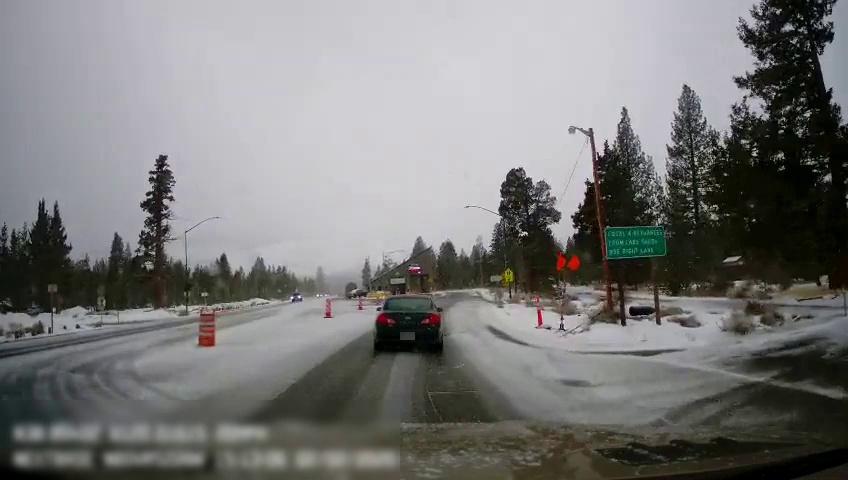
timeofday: Day
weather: Snowy
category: Drivable Space
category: Vehicles | Truck
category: Vehicles | Car
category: Vehicles | Truck
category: Traffic | Signs
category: Traffic | Signs